【题型】填空题　【知识点】立体几何　【难度】easy
已知长方体 \(ABCD-A_1B_1C_1D_1\)，体积为 \(48\)，在棱 \(BA\)、\(BC\)、\(BB_1\) 分别取中点 \(E\)、\(F\)、\(G\)，则三棱锥 \(B-EFG\) 的体积为 \underline{\hspace{8cm}}。
【解答】
\textbf{【答案】} \(1\)

\textbf{【分析】} 根据题意，结合长方体和三棱锥的体积公式，即可求解。

\textbf{【详解】} 根据题意，设 \(AB = x\)，\(BC = y\)，\(BB_1 = z\)，因为长方体 \(ABCD-A_1B_1C_1D_1\) 体积为 \(48\)，所以 \(xyz = 48\)，

因此三棱锥 \(B-EFG\) 的体积
\[
V_{B-EFG} = V_{G-EBF} = \frac{1}{3} \cdot S_{\triangle EBF} \cdot BG
= \frac{1}{3} \cdot \frac{\frac{x}{2} \cdot \frac{y}{2}}{2} \cdot \frac{z}{2}
= \frac{xyz}{48} = 1.
\]

故答案为：\(1\)。
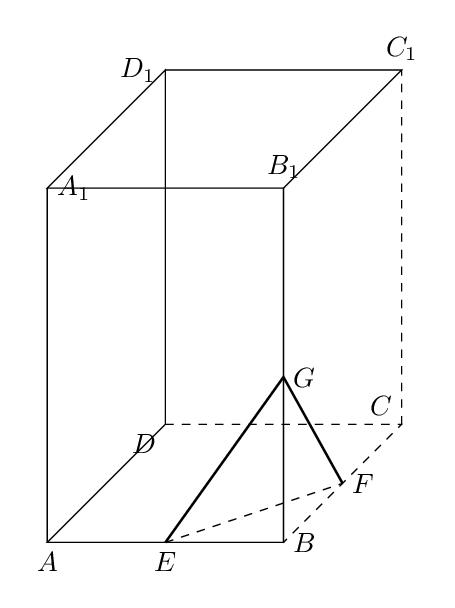